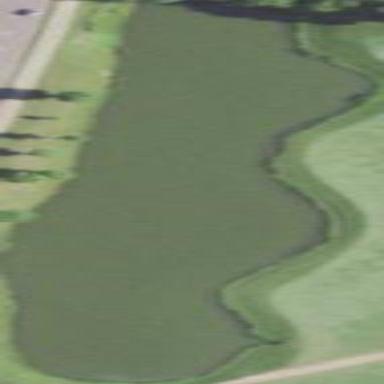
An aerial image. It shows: Picturesque scene of golf course with lateral water hazard.